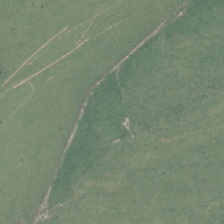
Land cover: shortrotation_cropland